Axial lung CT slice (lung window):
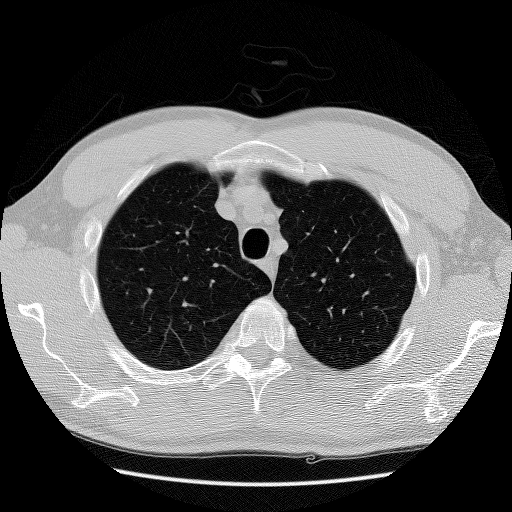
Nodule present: no